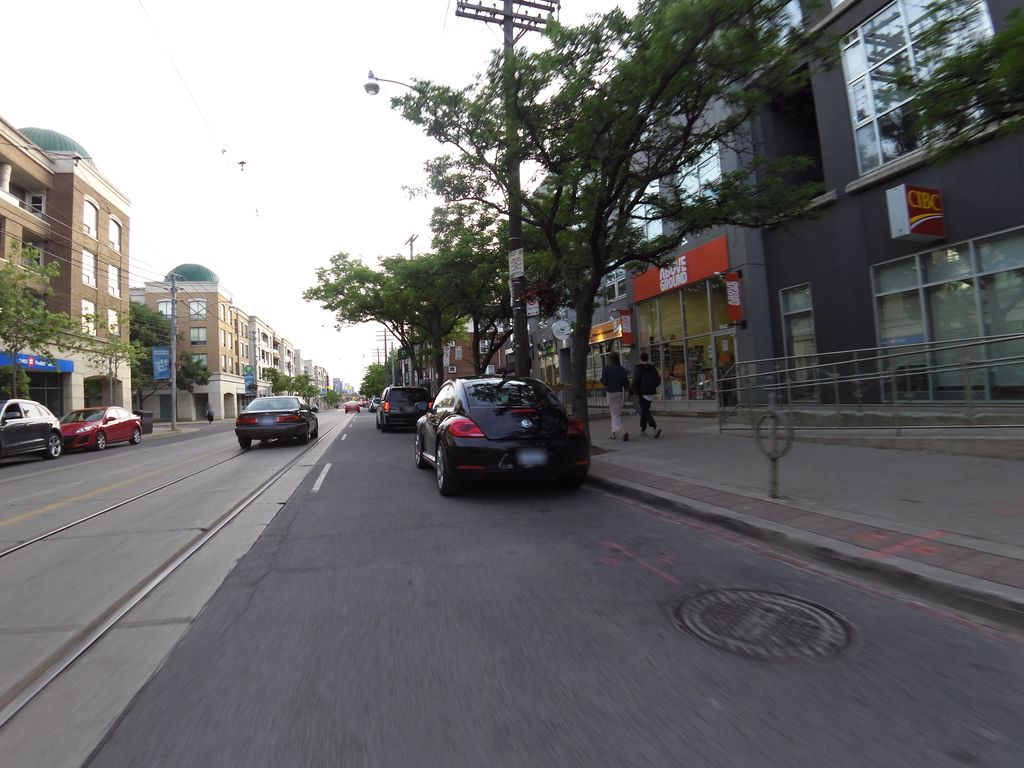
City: toronto